高一 · 立体几何学
如图, $E, F$ 分别为正方体的面 $A D D_{1} A_{1}$ 、面 $B C C_{1} B_{1}$ 的中心, 则四边形 $B F D_{1} E$ 在该正方体的面上的射影可能是 ( )

(2)

(3)

(4)

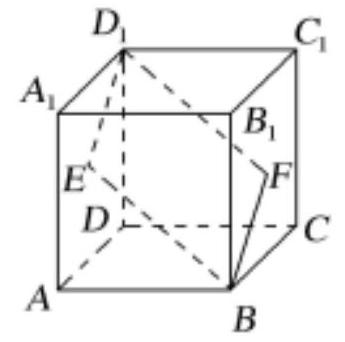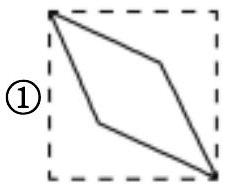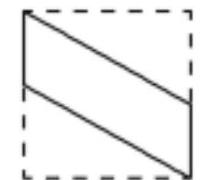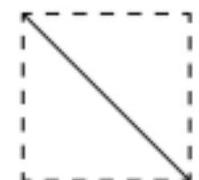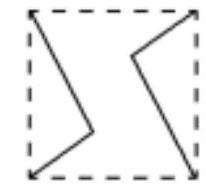
(1)(2)(3)
B. (2)(3)
C. (1)(2)(4)
D. (2)(1)
答案: B
解析: 【分析】

根据正方体的对称性,可知四边形 $B F D_{1} E$ 在该正方体的面上的射影有三种:分别为在面 $A B C D$ 、面 $B C C_{1} B$ 、面 $D C C_{1} D_{1}$ 上的射影,即可得解.

【详解】

因为正方体是对称的几何体,所以四边形 $B F D_{1} E$ 在该正方体的面上的射影可分为: 自上而下、自左至右、由前及后三个方向的射影,也就是在面 $A-B C D$ 、面 $B C C_{1} B$ 、面 $D C C_{1} D_{1}$ 上的射影.

四边形 $B F D_{1} E$ 在面 $\mathrm{ABCD}$ 和面 $D C C_{1} D_{1}$ 上的射影相同,如图(2)所示;

四边形 $B F D_{1} E$ 在该正方体的对角面 $A B C_{1} D_{1}$ 内, 它在面 $B C C_{1} B_{1}$ 上的射影是一条线段,如图(3)所示.所以(2)(3)正确.

故选:B

【点睛】

本题考查了正方体的结构特点,投影的定义及投影形状的判定,属于基础题.